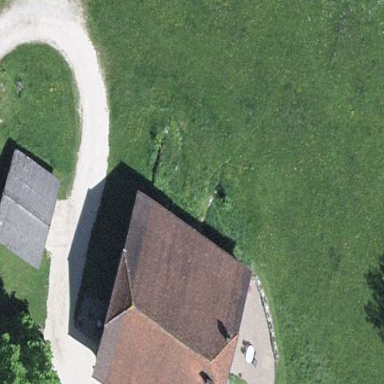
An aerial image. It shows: Farm building.